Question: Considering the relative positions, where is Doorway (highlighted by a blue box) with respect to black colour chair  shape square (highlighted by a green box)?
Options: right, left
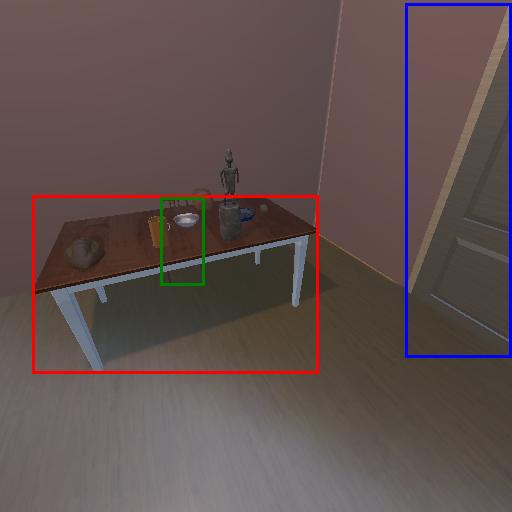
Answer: right